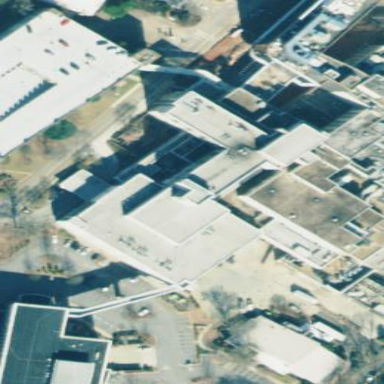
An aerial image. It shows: Hospital building.